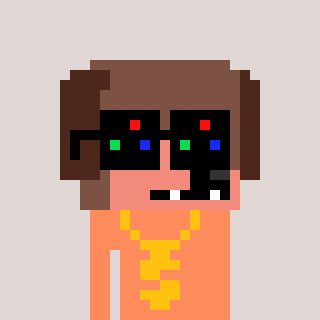
a pixel art character with square black sunglasses, a dog-shaped head and a peachy-colored body on a warm background